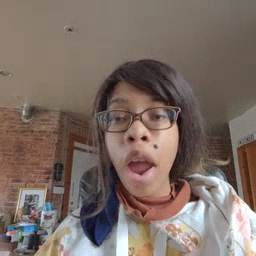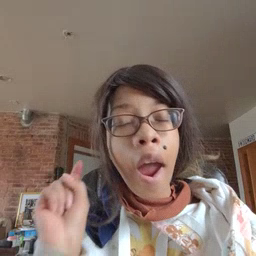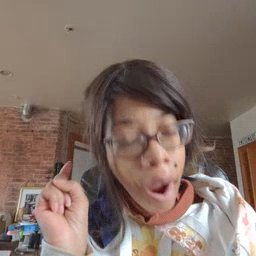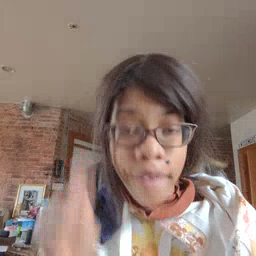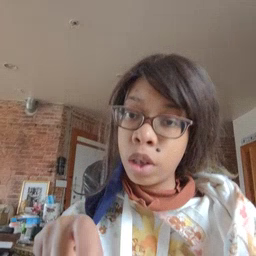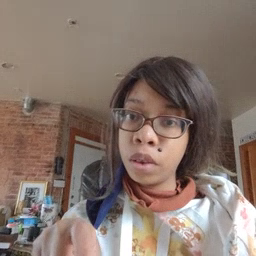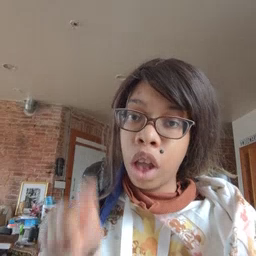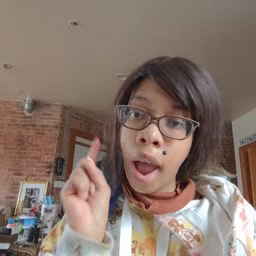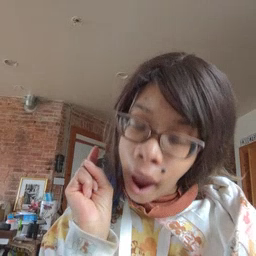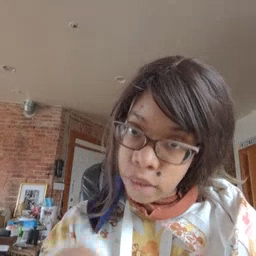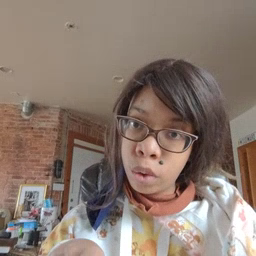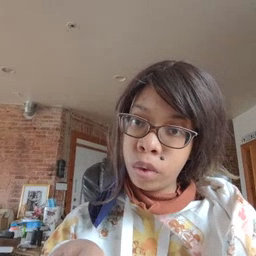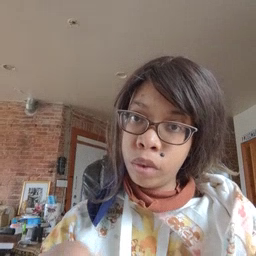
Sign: haveto